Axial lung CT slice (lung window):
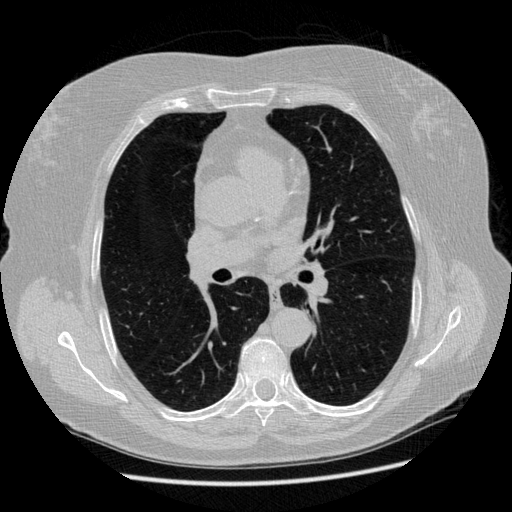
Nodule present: no